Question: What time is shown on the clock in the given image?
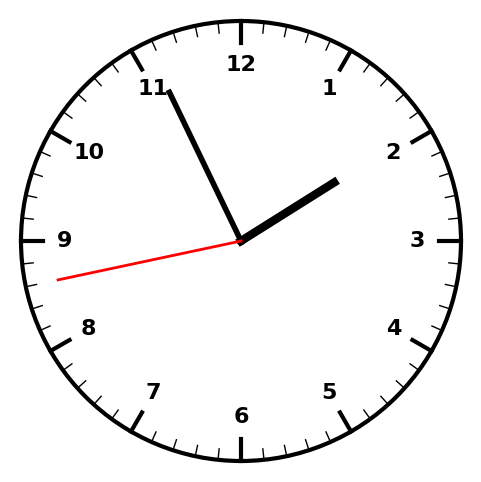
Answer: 01:55:43